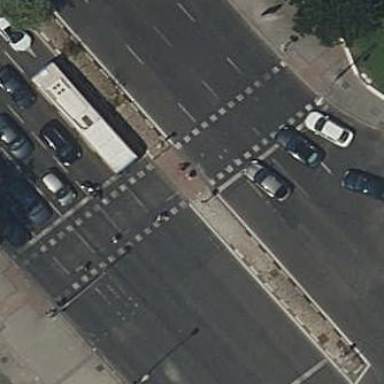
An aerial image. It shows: Kerb barrier with traffic calming island.